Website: walmart
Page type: newsletter-management
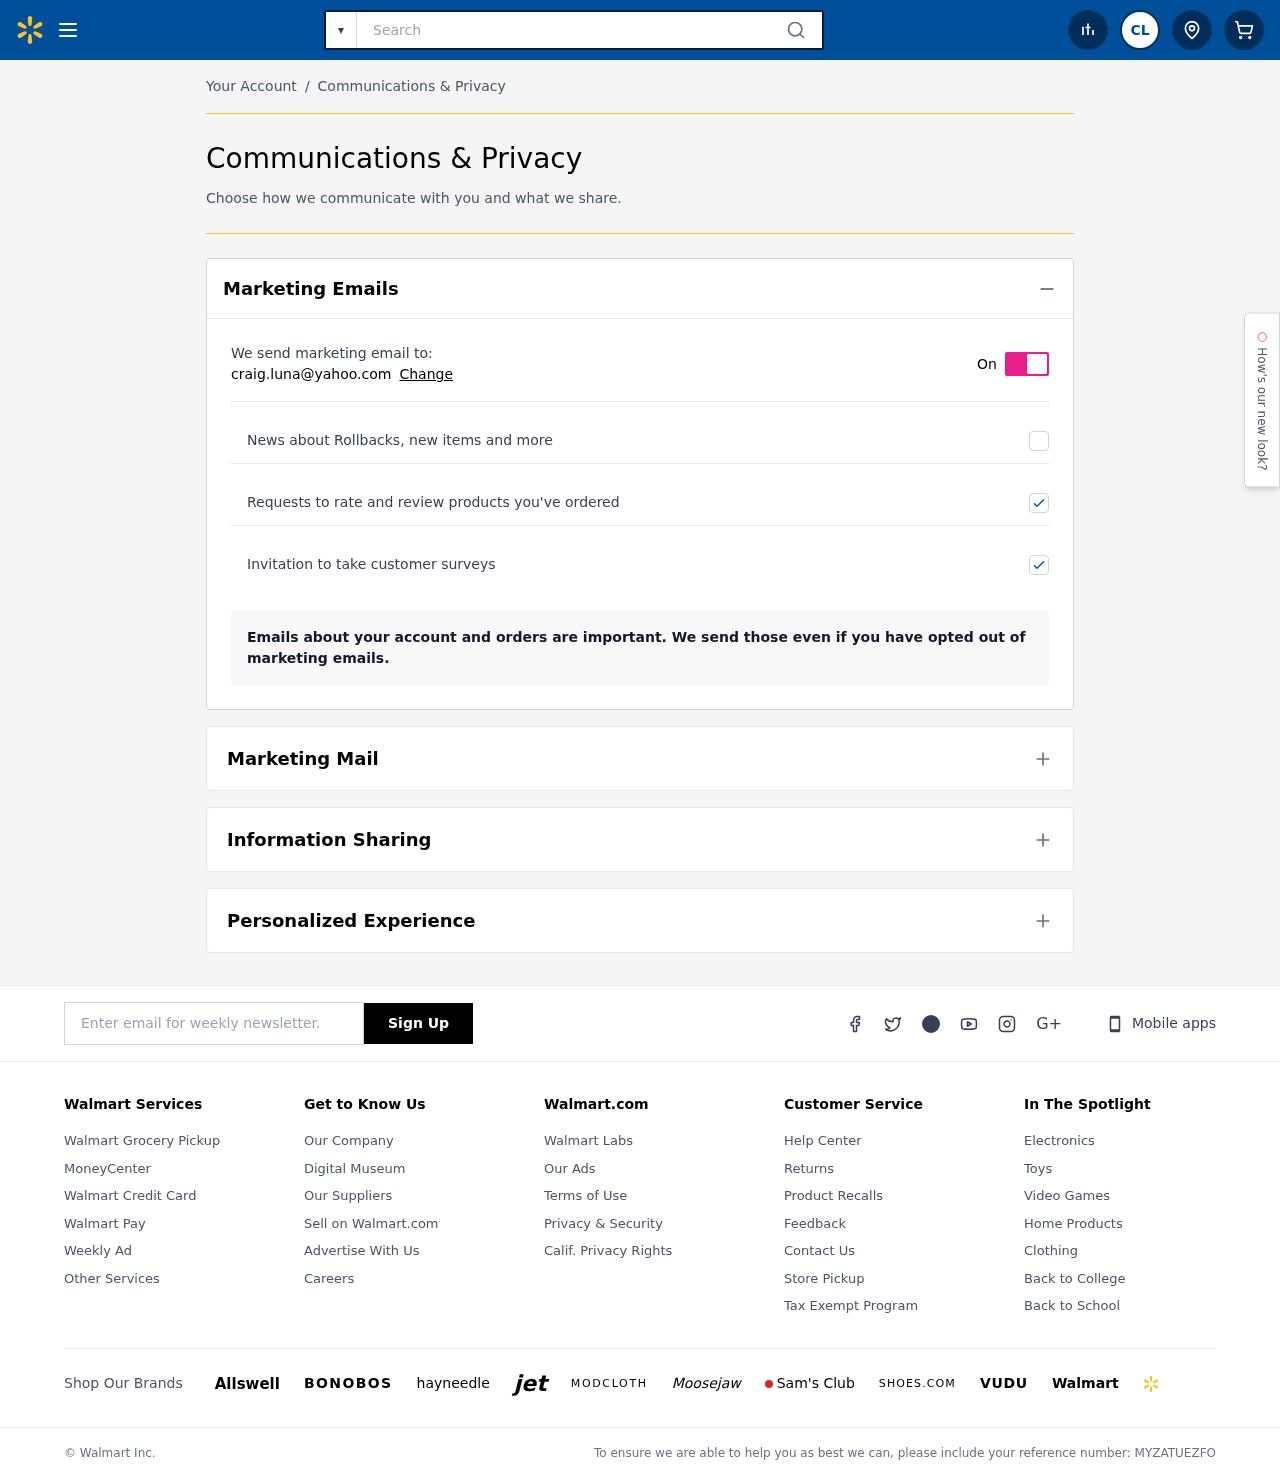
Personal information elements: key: PII_EMAIL
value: craig.luna@yahoo.com
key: PII_INITIALS
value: CL
Search elements: key: HEADER_SEARCH
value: Search